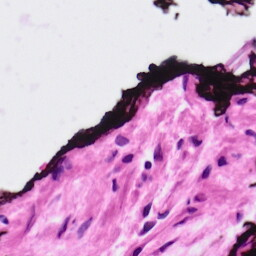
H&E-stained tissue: Ovarian